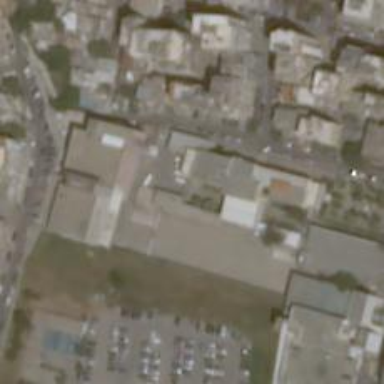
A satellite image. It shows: School.